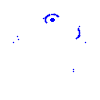
Particle: proton